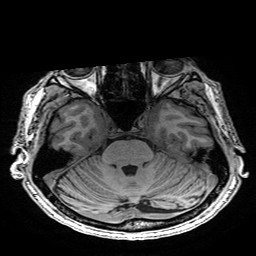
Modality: T1w
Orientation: coronal
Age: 61
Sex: male
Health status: healthy
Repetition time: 2.53 s
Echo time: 0.0034 s